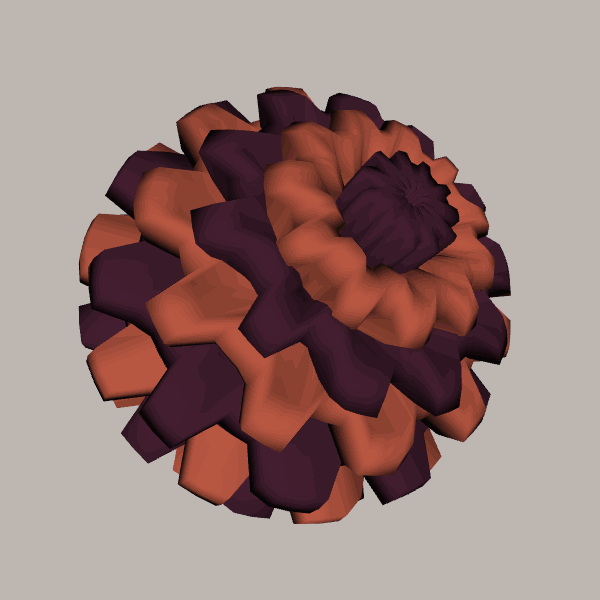
Background: light